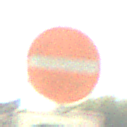
Verkehrszeichen: VerbotDerEinfahrt
Zusatzzeichen unten: MehrspurigeFahrzeugeFrei4
Umgebung: Outdoor, Nature
Tageszeit: MorningAfternoon
Wetter: PartlyCloudy
Licht: Natural
Jahreszeit: NotSpecified
Kontrast: HighContrast